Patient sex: M
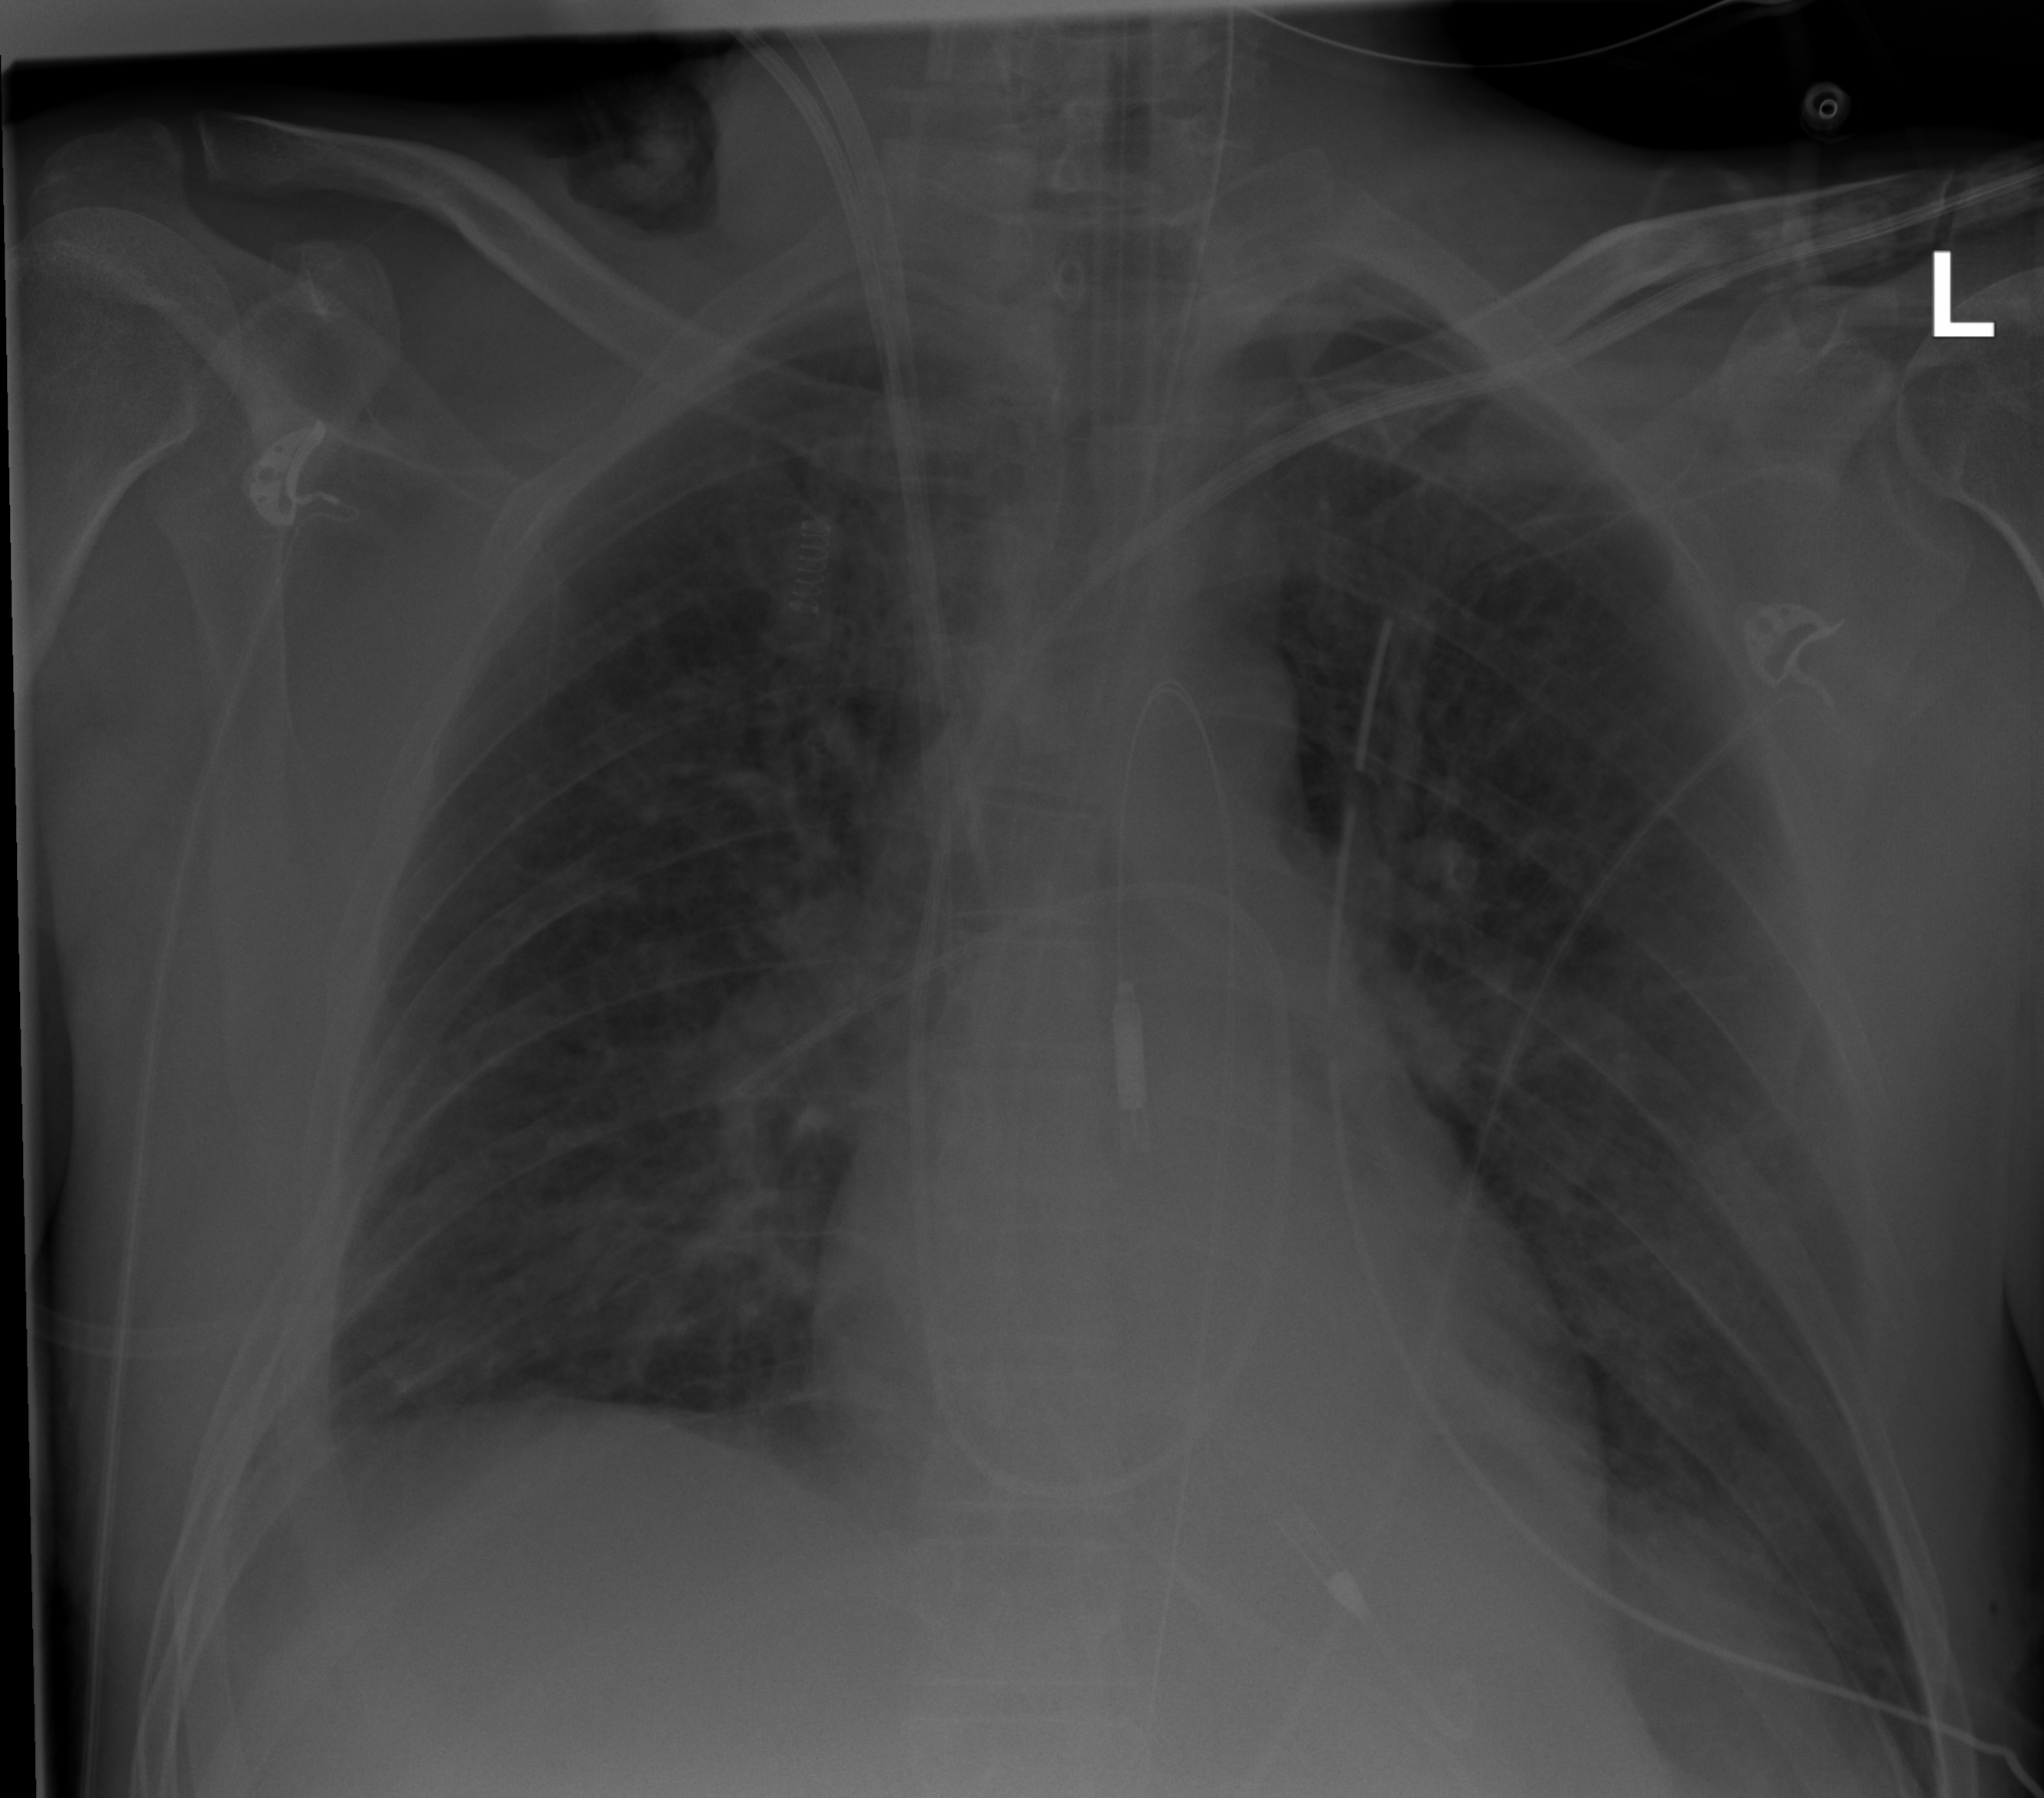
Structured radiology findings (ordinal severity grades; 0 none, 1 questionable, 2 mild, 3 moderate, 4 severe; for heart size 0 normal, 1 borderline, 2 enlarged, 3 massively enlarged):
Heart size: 0
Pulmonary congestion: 0
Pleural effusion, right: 0
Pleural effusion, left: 0
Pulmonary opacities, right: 0
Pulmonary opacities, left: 0
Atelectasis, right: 0
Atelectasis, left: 0